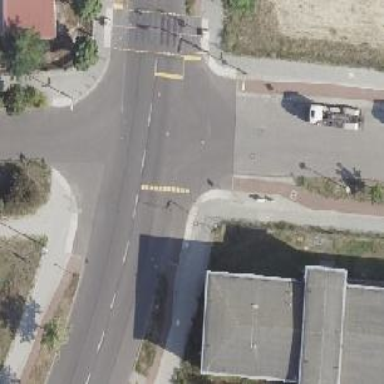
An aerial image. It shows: Unmarked crossing on footway.